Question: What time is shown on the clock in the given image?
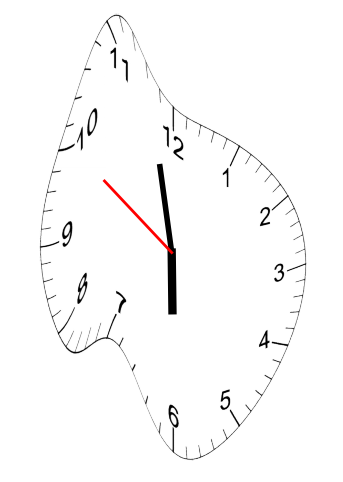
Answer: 05:57:50